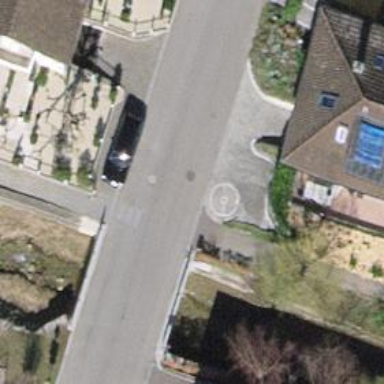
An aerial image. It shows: Asphalt road in residential area.